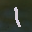
Label: 1